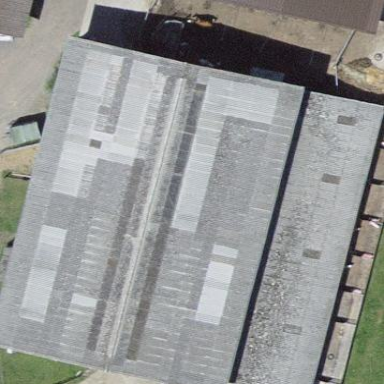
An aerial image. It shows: Barn.